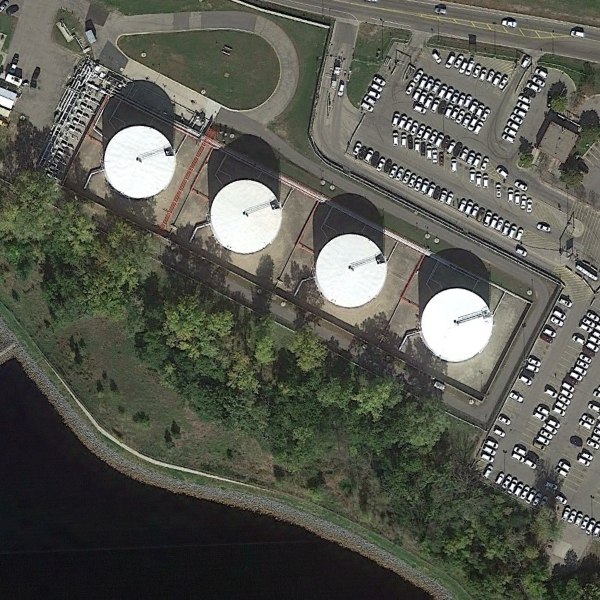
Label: StorageTanks